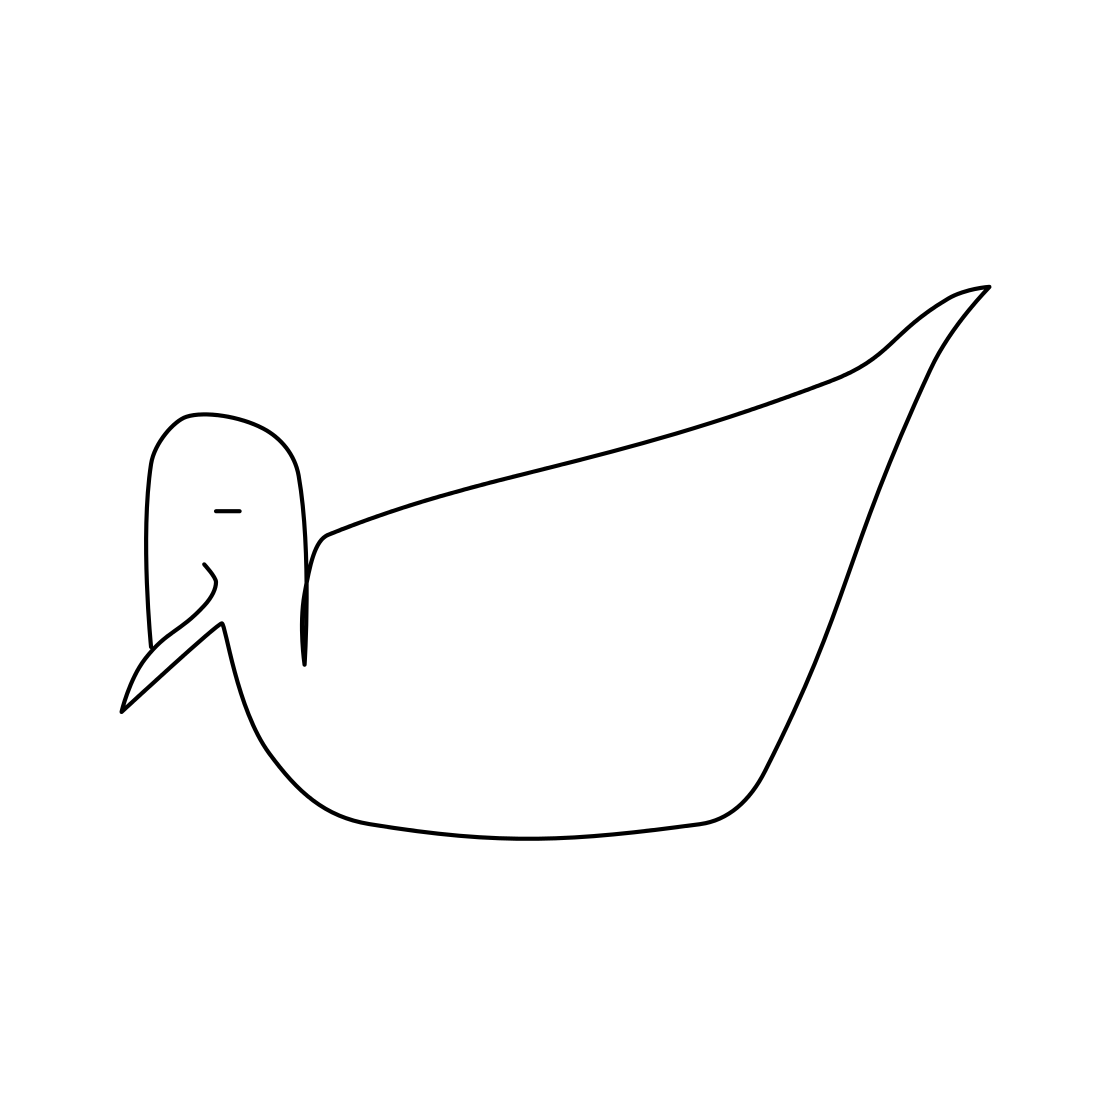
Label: parrot